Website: slack
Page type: billing-address
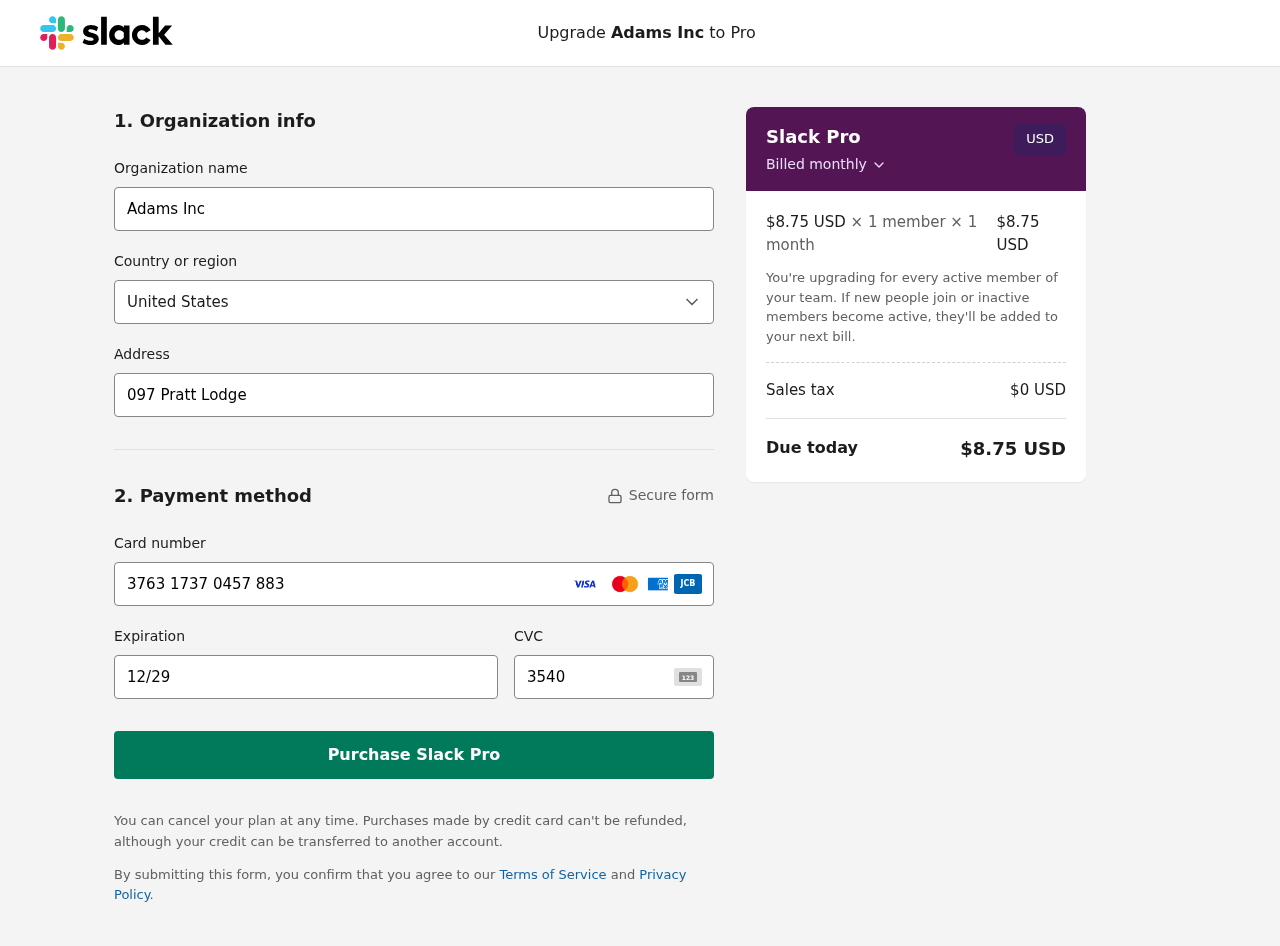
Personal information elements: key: PII_CARD_CVV
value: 3540
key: PII_CARD_EXPIRY
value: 12/29
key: PII_CARD_NUMBER
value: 3763 1737 0457 883
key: PII_COMPANY
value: Adams Inc
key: PII_COUNTRY
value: United States
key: PII_STREET
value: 097 Pratt Lodge
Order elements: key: ORDER_PRICE_PER_MEMBER
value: $8.75 USD
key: ORDER_MEMBER_COUNT
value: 1
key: ORDER_MONTH_COUNT
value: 1
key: ORDER_SUBTOTAL
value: $8.75 USD
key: ORDER_TAX
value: $0
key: ORDER_TOTAL
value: $8.75 USD